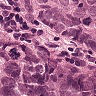
Metastatic tissue present: yes